Field crop: maize
Growth stage: 2
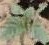
Species: datura